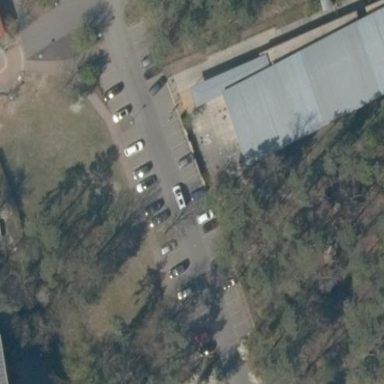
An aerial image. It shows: Parking area with surface.